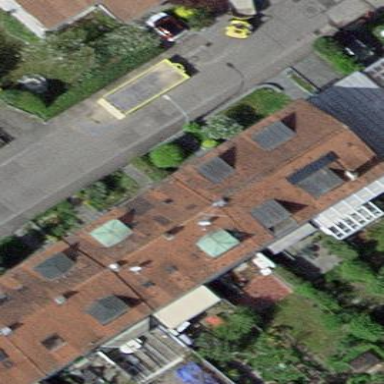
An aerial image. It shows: Terrace building.